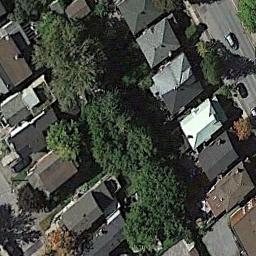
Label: medium_residential